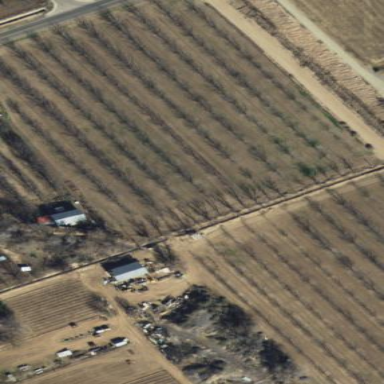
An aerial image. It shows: Orchard.